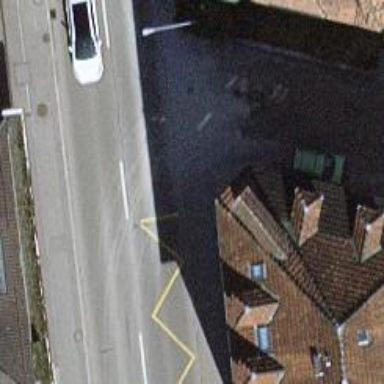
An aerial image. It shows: Bus stop with platform for public transport.